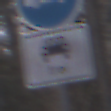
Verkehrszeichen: MehrfachbesetzePersonenkraftwagenFrei
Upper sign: Busssonderstreifen
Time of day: Midday
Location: Outdoor (Nature)
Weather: Overcast
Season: Autumn
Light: Natural